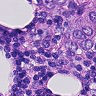
Metastatic tissue present: yes